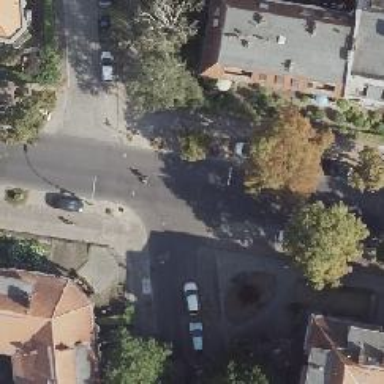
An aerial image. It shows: Unmarked crossing on asphalt footway.